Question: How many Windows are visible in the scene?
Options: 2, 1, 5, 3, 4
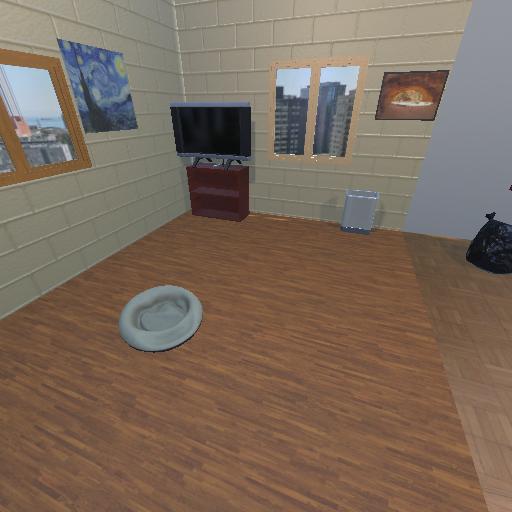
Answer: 2